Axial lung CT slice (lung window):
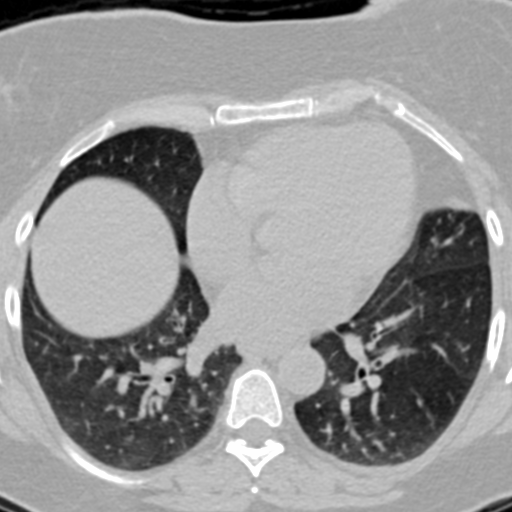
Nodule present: no